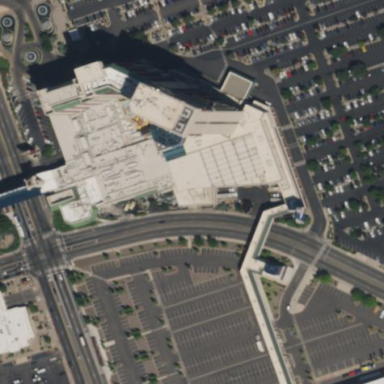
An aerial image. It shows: Casino building.